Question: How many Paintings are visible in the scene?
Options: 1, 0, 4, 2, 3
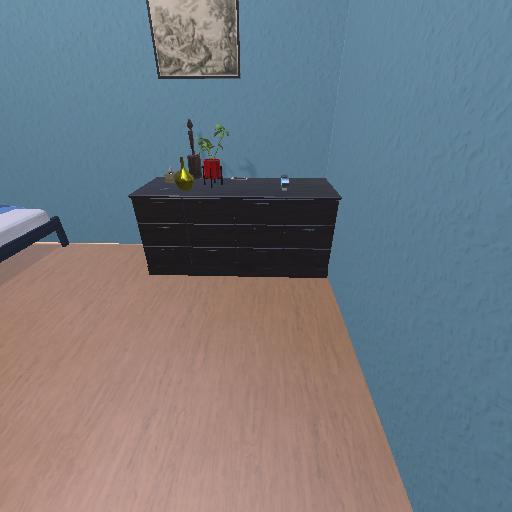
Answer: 1